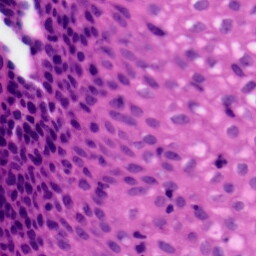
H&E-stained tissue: Tonsil